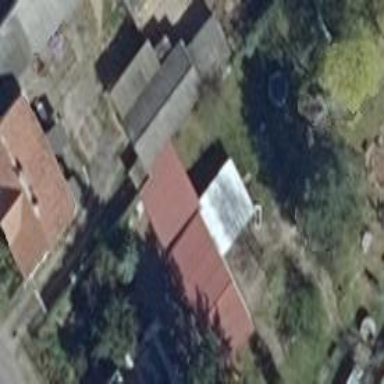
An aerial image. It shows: View of roof of building.